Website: apple
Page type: customer-info-address
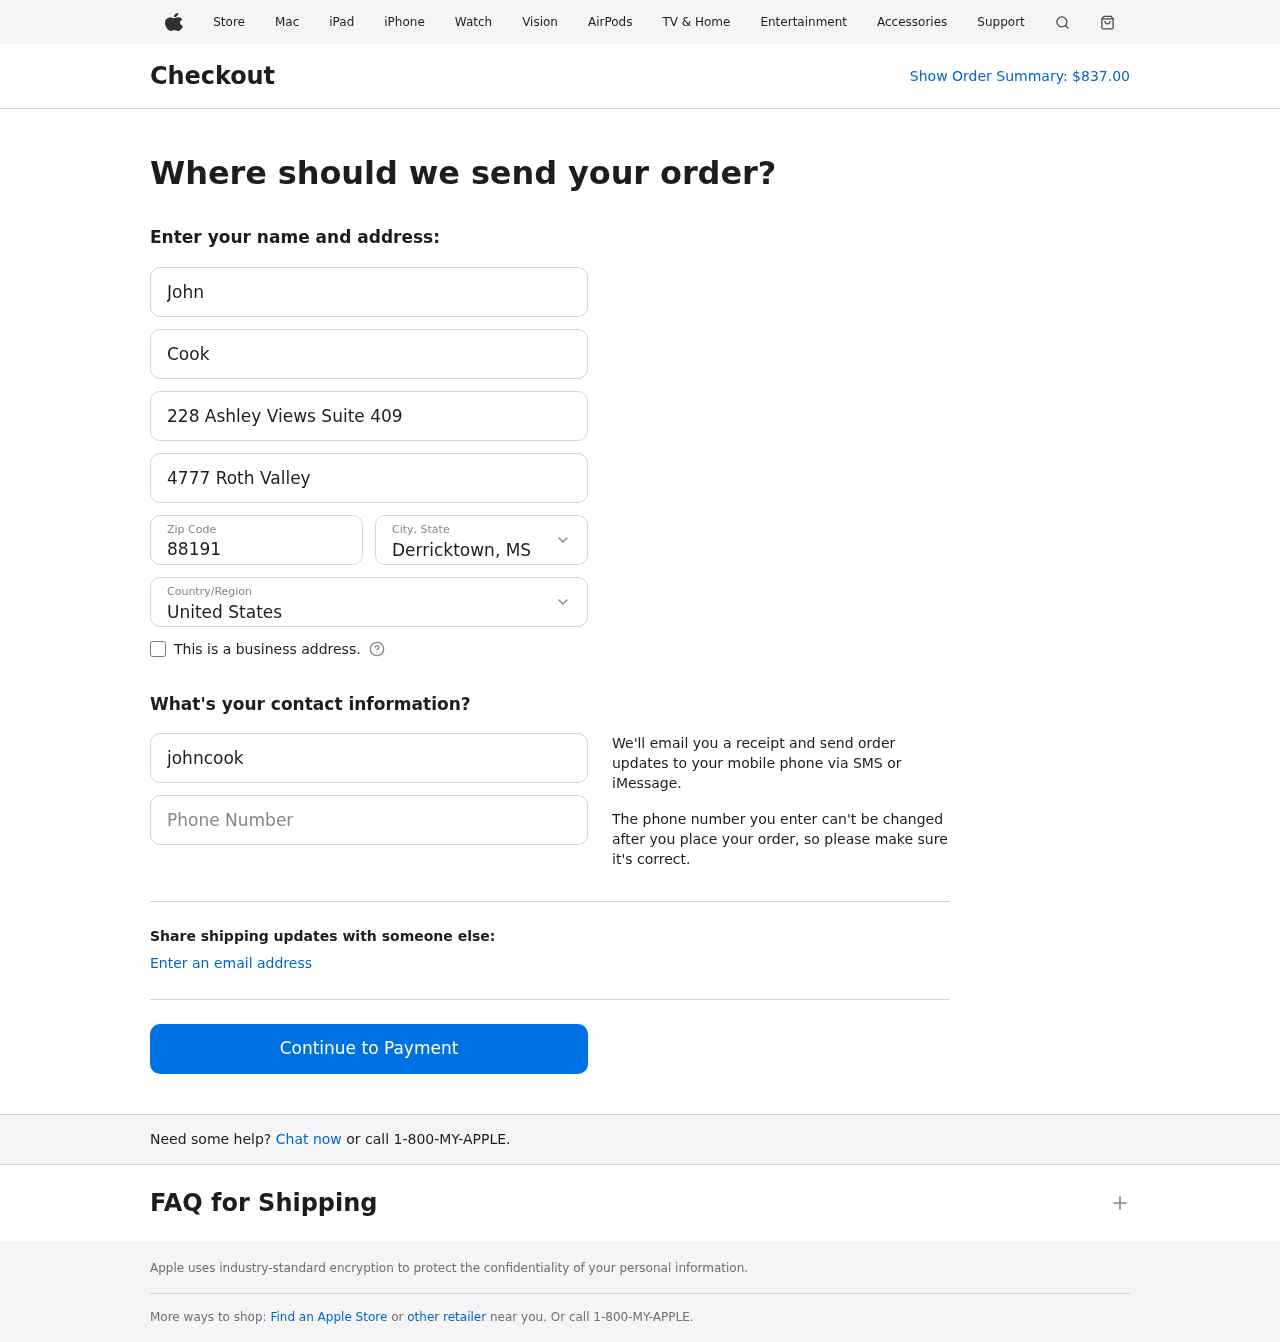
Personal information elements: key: PII_CITY_STATE
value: Derricktown, MS
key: PII_COUNTRY
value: United States
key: PII_EMAIL
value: johncook@yahoo.com
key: PII_FIRSTNAME
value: John
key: PII_LASTNAME
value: Cook
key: PII_PHONE
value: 8302345305
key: PII_POSTCODE
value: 88191
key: PII_STREET
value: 228 Ashley Views Suite 409
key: PII_STREET2
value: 4777 Roth Valley
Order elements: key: ORDER_TOTAL
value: $837.00